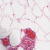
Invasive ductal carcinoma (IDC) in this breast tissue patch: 0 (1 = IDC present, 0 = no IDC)